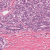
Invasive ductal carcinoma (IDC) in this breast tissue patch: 0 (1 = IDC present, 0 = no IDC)